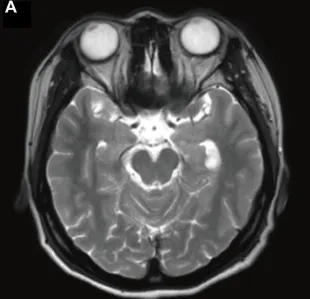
Brain MRI of the described case. Axial T2.
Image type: radiology (mri)